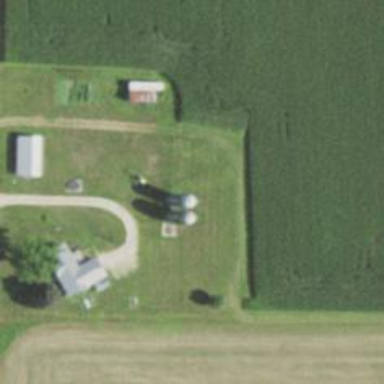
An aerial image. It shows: Silo.